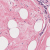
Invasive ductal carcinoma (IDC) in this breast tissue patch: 0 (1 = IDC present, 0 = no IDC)